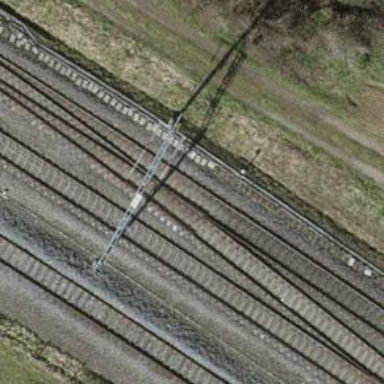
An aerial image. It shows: Rail siding with electrified contact lines.